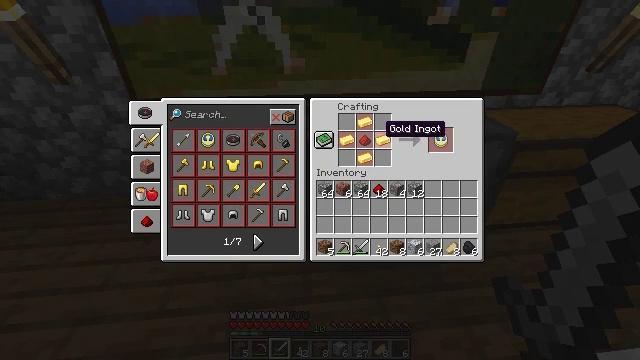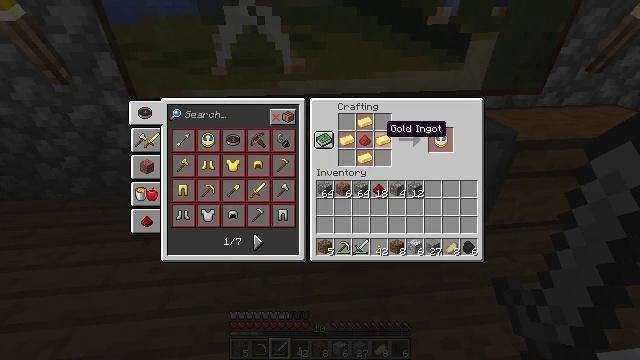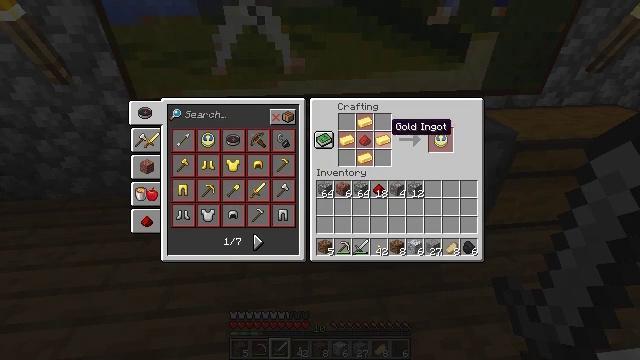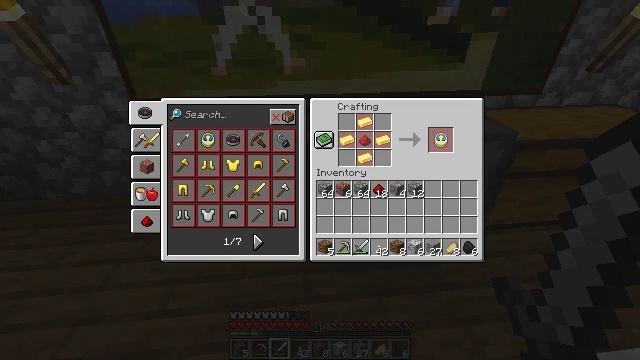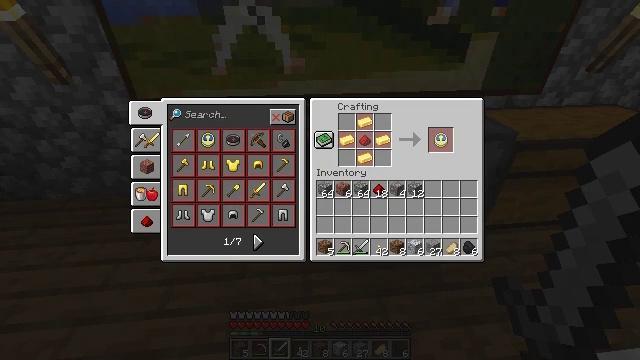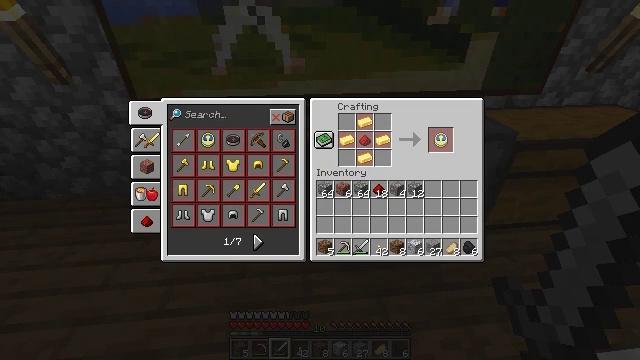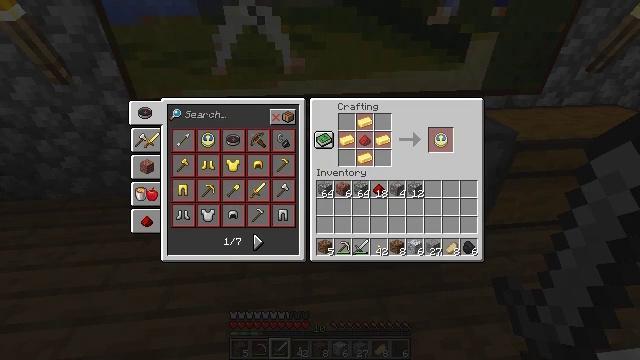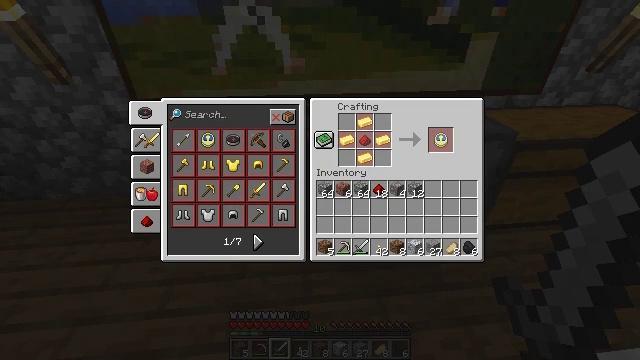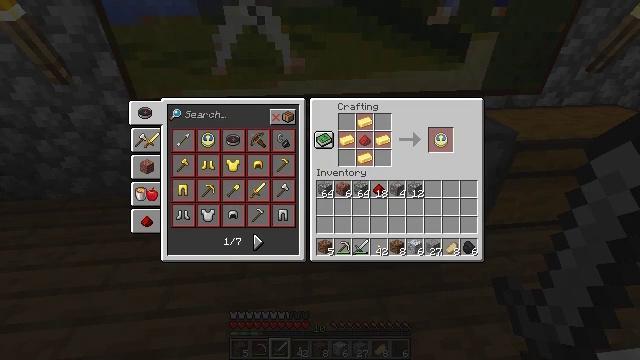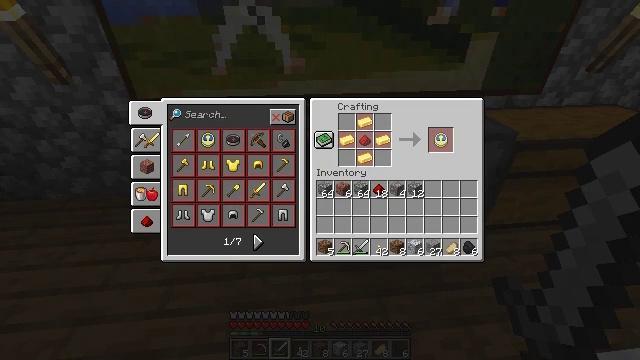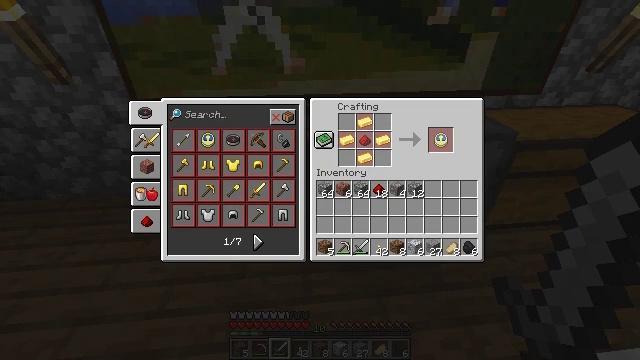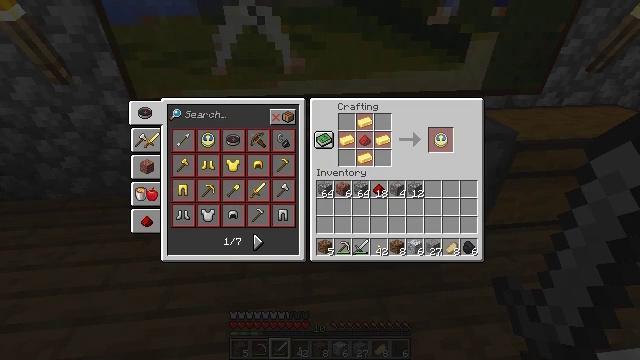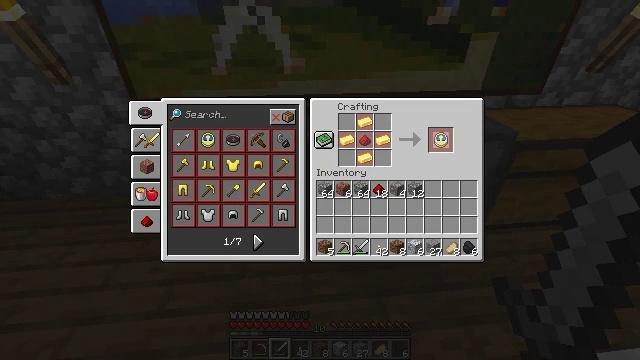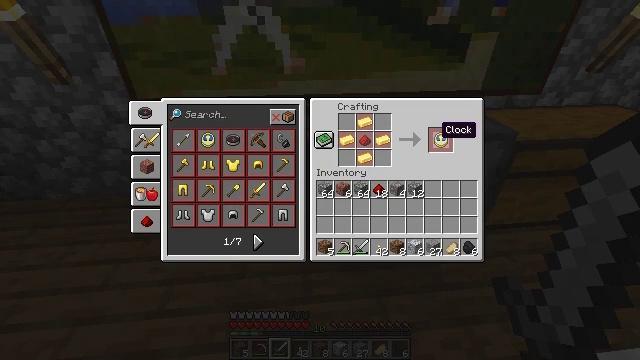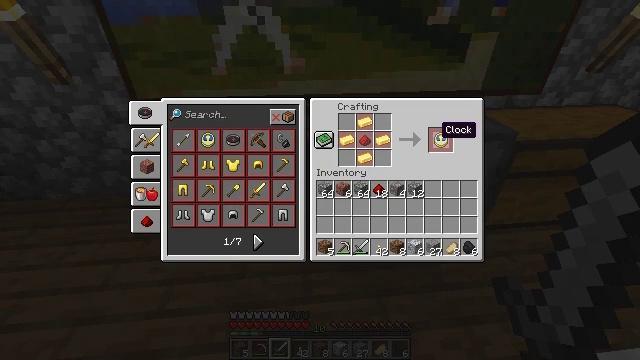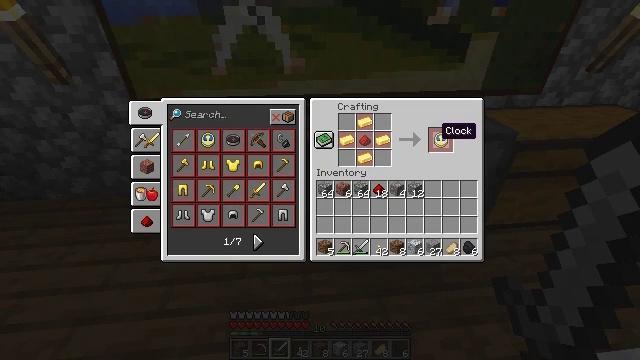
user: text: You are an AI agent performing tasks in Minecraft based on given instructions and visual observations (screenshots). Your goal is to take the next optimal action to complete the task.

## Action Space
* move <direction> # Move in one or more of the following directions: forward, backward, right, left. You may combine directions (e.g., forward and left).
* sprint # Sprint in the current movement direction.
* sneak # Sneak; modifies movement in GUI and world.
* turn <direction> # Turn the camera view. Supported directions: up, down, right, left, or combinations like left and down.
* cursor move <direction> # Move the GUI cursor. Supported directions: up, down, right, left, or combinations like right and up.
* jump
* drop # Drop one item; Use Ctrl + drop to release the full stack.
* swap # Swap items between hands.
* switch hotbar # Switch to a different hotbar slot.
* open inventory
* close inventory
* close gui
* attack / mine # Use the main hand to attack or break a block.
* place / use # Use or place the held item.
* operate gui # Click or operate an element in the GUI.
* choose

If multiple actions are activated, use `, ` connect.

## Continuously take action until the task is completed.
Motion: motion action
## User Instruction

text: Make a clock using the crafting table.
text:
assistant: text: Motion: no_op
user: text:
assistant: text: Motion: no_op
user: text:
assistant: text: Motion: cursor move right
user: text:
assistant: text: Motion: no_op
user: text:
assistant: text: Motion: no_op
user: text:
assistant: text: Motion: cursor move right
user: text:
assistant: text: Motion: no_op
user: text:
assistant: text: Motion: cursor move right
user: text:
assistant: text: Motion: no_op
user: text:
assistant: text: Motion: no_op
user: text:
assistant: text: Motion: no_op
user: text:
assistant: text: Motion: no_op
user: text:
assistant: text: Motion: no_op
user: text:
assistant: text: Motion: no_op
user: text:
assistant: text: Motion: no_op
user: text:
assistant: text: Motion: no_op
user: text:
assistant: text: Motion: no_op
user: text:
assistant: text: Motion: no_op
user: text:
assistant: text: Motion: no_op
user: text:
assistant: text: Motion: no_op
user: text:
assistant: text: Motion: no_op
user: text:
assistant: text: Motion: no_op
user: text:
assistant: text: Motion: no_op
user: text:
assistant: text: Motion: no_op
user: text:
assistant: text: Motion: no_op
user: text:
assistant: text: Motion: no_op
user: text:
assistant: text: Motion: no_op
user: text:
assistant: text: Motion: no_op
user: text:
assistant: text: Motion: no_op
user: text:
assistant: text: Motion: no_op